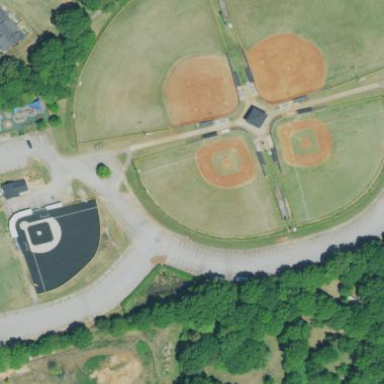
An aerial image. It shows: Baseball pitch for leisure land activities.